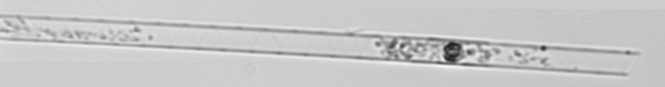
Label: Rhizosolenia